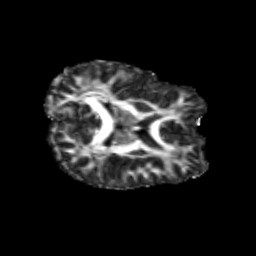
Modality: FA
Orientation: axial
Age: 26
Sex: female
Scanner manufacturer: siemens
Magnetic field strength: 3 T
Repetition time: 3.5 s
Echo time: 0.125 s